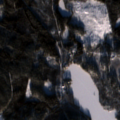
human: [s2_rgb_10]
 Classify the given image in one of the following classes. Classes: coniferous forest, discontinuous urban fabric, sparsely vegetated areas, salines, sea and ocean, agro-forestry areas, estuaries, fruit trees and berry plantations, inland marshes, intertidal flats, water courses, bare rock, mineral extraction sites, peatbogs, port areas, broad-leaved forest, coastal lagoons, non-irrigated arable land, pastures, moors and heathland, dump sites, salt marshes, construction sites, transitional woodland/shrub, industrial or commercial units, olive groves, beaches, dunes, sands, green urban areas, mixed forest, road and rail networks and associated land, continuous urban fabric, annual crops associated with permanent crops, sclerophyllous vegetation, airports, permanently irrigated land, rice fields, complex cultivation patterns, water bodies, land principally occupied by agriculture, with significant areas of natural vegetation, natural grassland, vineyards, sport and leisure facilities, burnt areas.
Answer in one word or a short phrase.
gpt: coniferous forest, mixed forest, transitional woodland/shrub, water bodies